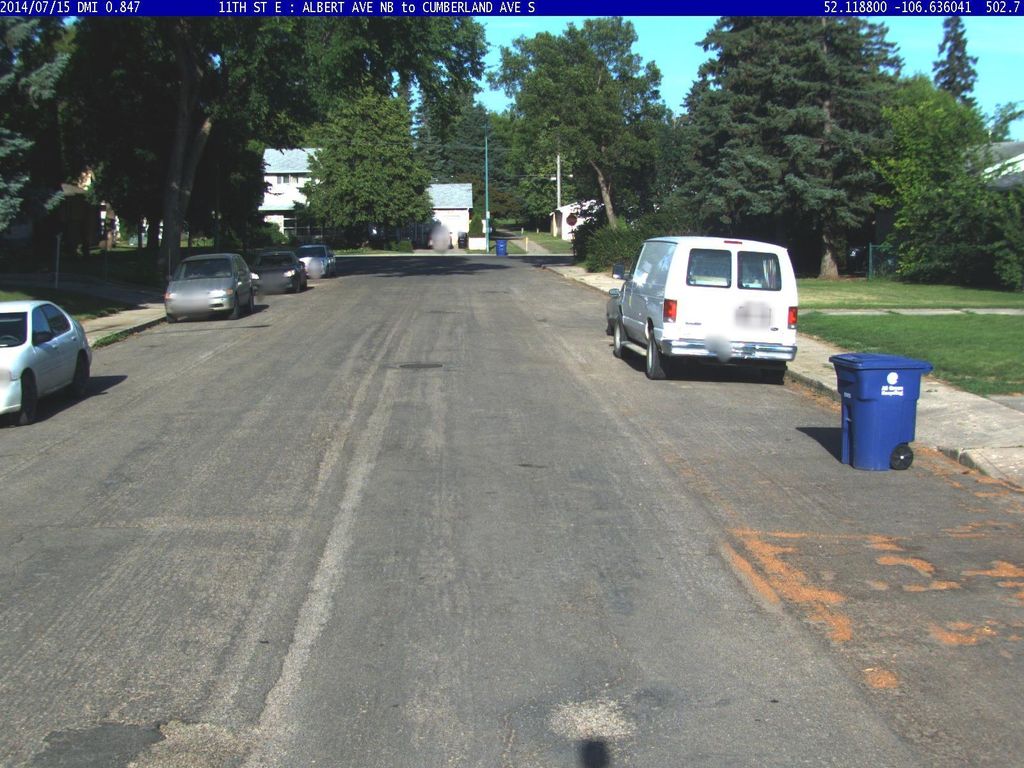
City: saskatoon